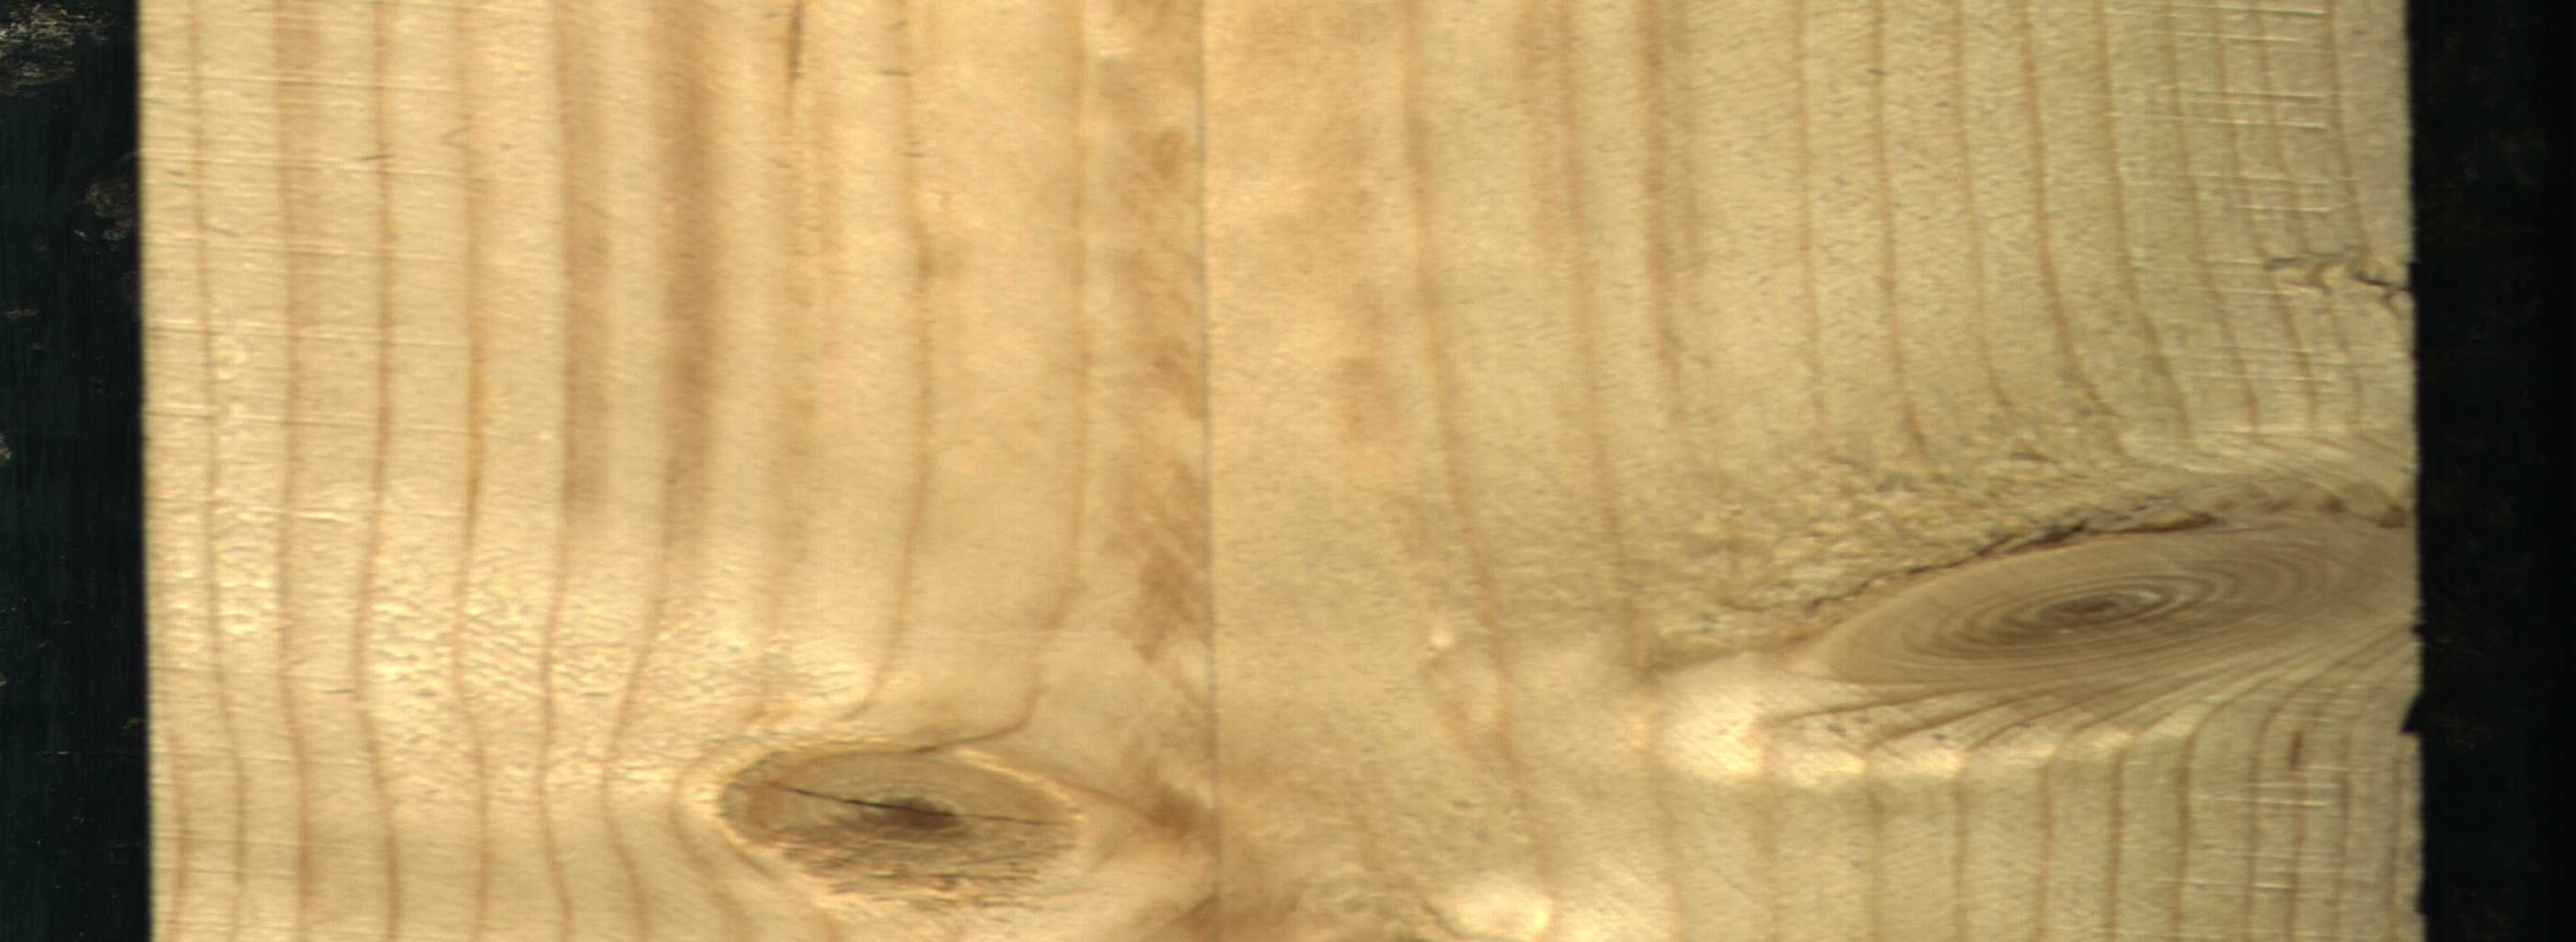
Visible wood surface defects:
knot_with_crack
Live_Knot